Question: I'm trying to check for overlapping appointments, but excluding the current record, but I can't seem to get a query that will work.
'''
SELECT COUNT(1) as tCount
FROM appointment
EXCEPT appointment.appointmentId = 3
WHERE appointment.'start' >= "2019-02-06 08:15:00.000"
AND appointment.'end' <= "2019-02-06 08:30:00.000"
'''
This works just fine when I take out the 'except' line, and I can get the right number of records. I'm just not certain how to exclude one record.

This is the error I am getting.
'''
[Warning, Error code 1,064, SQLState 42000] You have an error in your SQL syntax; check the manual that corresponds to your MySQL server version for the right syntax to use near 'EXCEPT appointment.appointmentId = 3' at line 4
'''
Here is the java part that calls the SQL:
'''
String overlapCheck = "SELECT COUNT(1) as tCount
" +
" FROM appointment
" +
" WHERE appointment.'start' <= "" + start +
"" AND appointment.'end' >= "" + end + """
+ " AND appointment.appointmentId <> "" + check + """ ;
System.out.println(overlapCheck);
ResultSet value = accessDB(overlapCheck);
int number = 0;
if(value.next()){
number = value.getInt(1) ;
}
System.out.println("The number over overlapping appointments is " + number );
if (number >= 1){
errorLabel.setText("Overlapping appointment times, please adjust.");
'''
And a picture of the database data:
<URL>
The query seems to be working correctly when I check for overlaps. I'm intending them to have no overlapping at all.
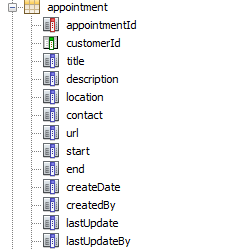
Answer: There's no sample data provided from which we can be sure that the rest of the query is correct, but the one thing certain is that 'EXCEPT' is not a valid keyword in MySQL. You may have come across it when working with Microsoft SQL Server, but it's not a standard across all SQL implementations.
In this case you can replace it quite simply with an extra clause in the 'WHERE':
'''
SELECT COUNT(1) as tCount
FROM appointment
WHERE appointment.'start' >= "2019-02-06 08:15:00.000"
AND appointment.'end' <= "2019-02-06 08:30:00.000"
AND appointment.appointmentId <> 3
'''
This will fix your syntax error. Assuming the rest of the logic meets your requirements then your query should now work as expected.